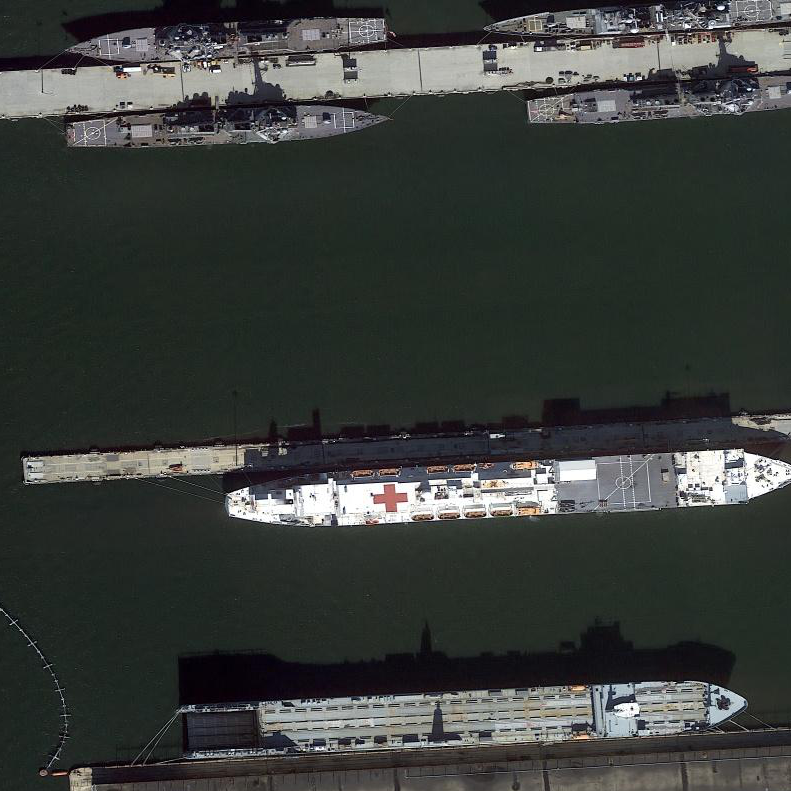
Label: Medical_ship